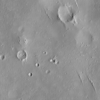
Label: not_dusty